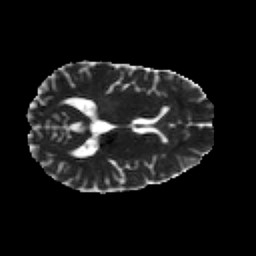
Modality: MD
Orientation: axial
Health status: healthy
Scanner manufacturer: philips
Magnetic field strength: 3 T
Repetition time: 9.75 s
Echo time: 0.092 s